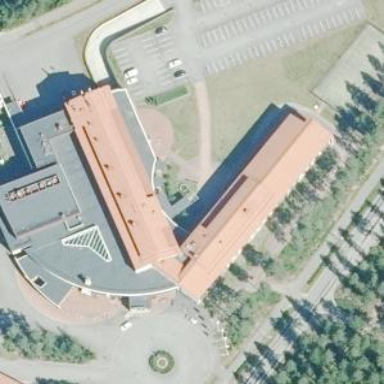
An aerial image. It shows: Hotel building for tourism.